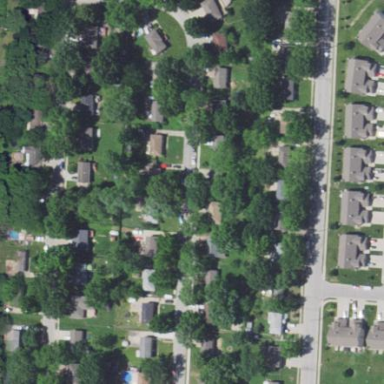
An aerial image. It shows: Residential area consisting of single-family homes.